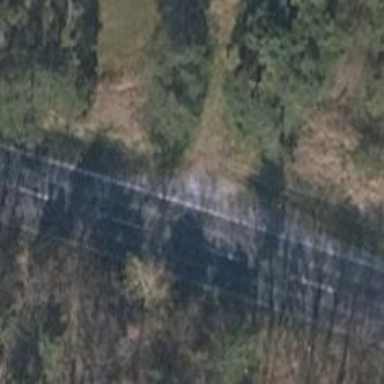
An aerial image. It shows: Asphalt road classified as primary highway.